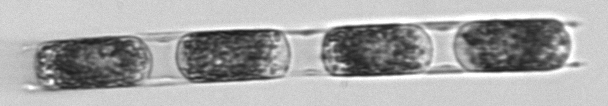
Label: Hemiaulus